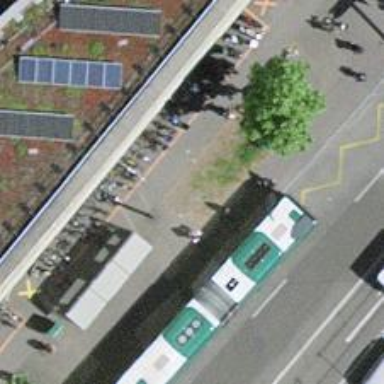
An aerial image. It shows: Bicycle parking area.